В теплоизолированном цилиндре на расстоянии $L_1 = 80~см$ друг от друга находятся два легкоподвижных теплопроводящих поршня. Пространство между ними заполнено водой, а снаружи на поршни действует атмосферное давление (см. рисунок).  Слева от левого поршня включили холодильник, который поддерживает постоянную температуру $t_1 = -40^\circ С$, а справа от правого — нагреватель, поддерживающий постоянную температуру $t_2 = 16^\circ С$. Через некоторое время система пришла в стационарное состояние и расстояние между поршнями стало $L_2$. После этого поршни снаружи теплоизолировали и дождались установления теплового равновесия в цилиндре. Расстояние между поршнями стало $L_3$.
Найдите расстояния $L_2$ и $L_3$. Плотность льда $\rho_{л}= 900 ~кг/м^{3}$, плотность воды $\rho_{в} = 1000~кг/м^{3}$, удельная теплоёмкость воды $c_{в} = 4200~Дж/(кг \cdot ^\circ С)$, удельная теплоёмкость льда $c_{л} = 2100~Дж/(кг \cdot ^\circ С)$, удельная теплота плавления льда $\lambda= 330~кДж/кг$, коэффициент теплопроводности льда в $4$ раза больше коэффициента теплопроводности воды. $\textit{Указание}$. Считайте, что мощность теплового потока $P$ вдоль цилиндра, между торцами которого поддерживается постоянная разность температур $\Delta t$, равна: $$ P = \frac{kS\Delta t}{L}, $$ где $k$ —коэффициент теплопроводности среды, $S$ — площадь торца цилиндра, $L$ — длина цилиндра.
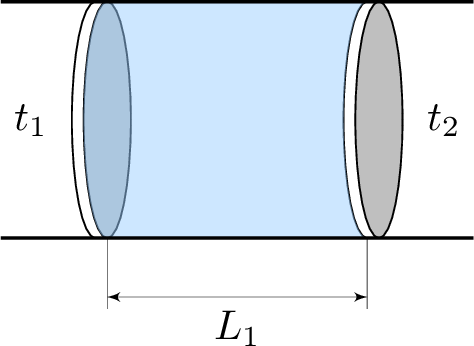
Решение: Пусть в первом случае столб воды имеет длину $L_{в}$, а столб льда $L_{л}$. Тогда: $$ L_{в}+L_{л}=L_{2}. \qquad (1) $$ Так как масса содержимого между поршнями постоянна: $$ L_{в}\rho_{в}+L_{л}\rho_{л}=L_{1}\rho_{в}. \qquad (2) $$ Поскольку тепловые потоки через лёд и воду равны, то: $$ \frac{kS(t_{2}-t_{0})}{L_{в}}=\frac{4kS(t_{0}-t_{1})}{L_{л}}, \text{ где } t_{0}=0^\circ. \quad (3) $$ Из уравнения $(3)$, с учётом заданных температур находим, что $L_{л}=10L_{в}$. Из уравнений $(1)$ и $(2)$ получим: $L_{в}=8~см$, и $L_{2}=11L_{в}=88~см$. Тепловой поток $P$ через каждое сечение одинаково: $$ P=\frac{kS(t_{2}^{'}-t_{1}^{'})}{\Delta L}, $$ где $t_{1}^{'}$, $t_{2}^{'}$ — температура слева и справа от фрагмента цилиндра длиной $\Delta L$. Отсюда $t_{2}^{'}-t_{1}^{'}=(P\Delta L)/(kS)$, то есть $\Delta t \sim \Delta L$. Это означает, что температура льда и воды от поршня до границы раздела изменяется по линейному закону, поэтому можно считать, что соответствующие части системы имеют среднюю температуру (лёд $t_{л}=-20^\circ$, вода $t_{в}=8^\circ$). После того, как систему теплоизолировали, между поршнями устанавливается тепловое равновесие с некоторой температурой $t$. При охлаждении воды до температуры плавления $выделится$ количество теплоты $$ Q_{1} =L_{в}S\rho_{в}c_{в}t_{в}=33 600 L_{в}S\rho_{в}. $$ Для нагревания льда до температуры плавления $потребуется$ количество теплоты $$ Q_{2}=10L_{в}S 0.9 \rho_{в}c_{л}(0-t_{л})=378 000 L_{в}S\rho_{в}. $$ Следовательно, вода точно охладится до $0^\circ$ и начнёт замерзать. При замерзании выделится количество теплоты $$ Q_{3}=\lambda L_{в}S \rho_{в}=330 000 L_{в}S\rho_{в}. $$ Этого тепла не хватит, чтобы нагреть лёд до температуры плавления. Следовательно, вся вода замёрзнет. Тогда: $$ L_{3}=\frac{10}{9}L_{1} \approx 88.9~см. $$
Ответ: $$ L_2=88~см, \quad L_3\approx88.9~см. $$
Темы:
T, Теплопроводность, Всероссийские, Фазовый переход, Теплота, Температура